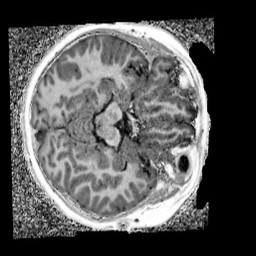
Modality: UNIT1_denoised
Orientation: axial
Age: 10
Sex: male
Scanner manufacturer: siemens
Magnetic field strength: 3 T
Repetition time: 4 s
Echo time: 0.00299 s